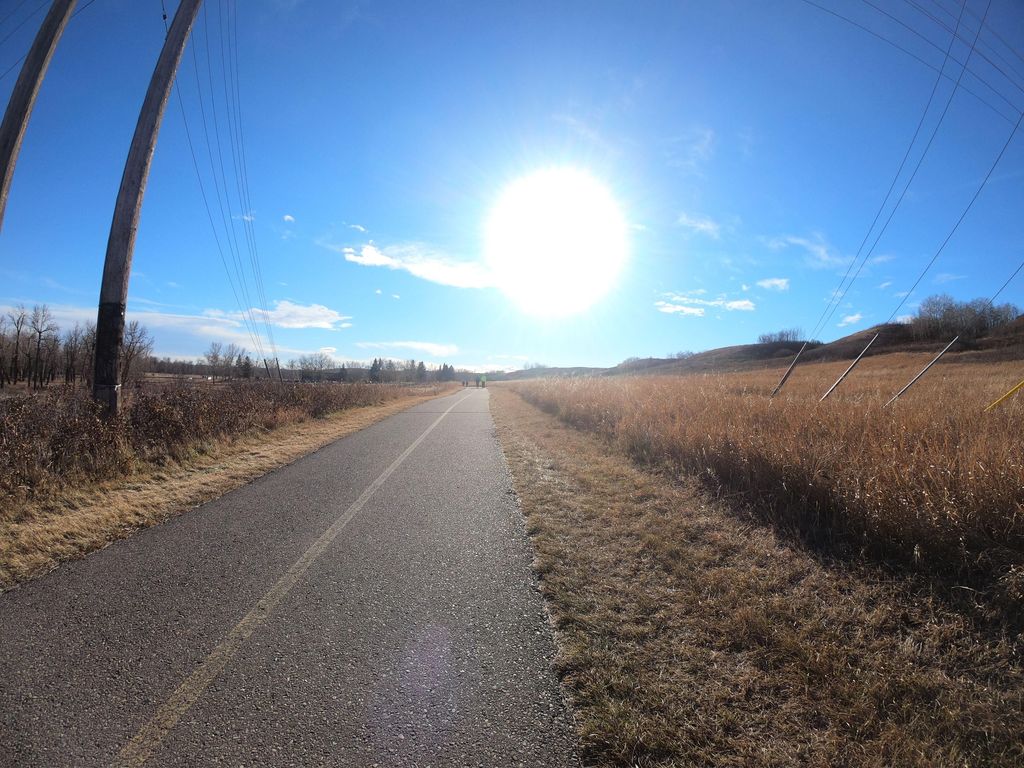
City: calgary